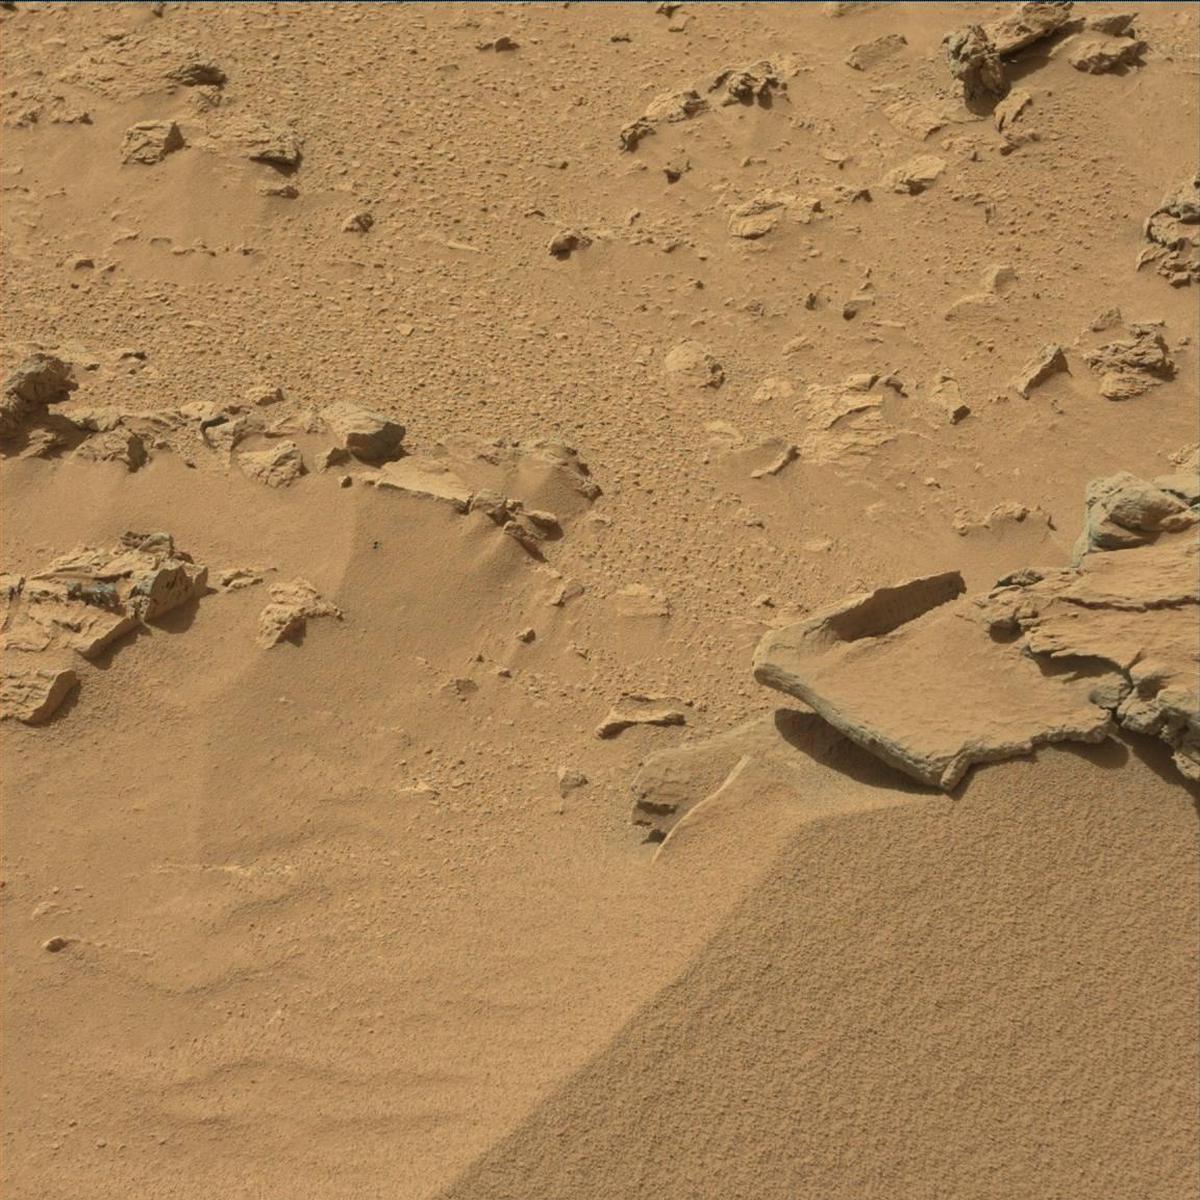
Terrain classes present: Bedrock, Sand / Soil